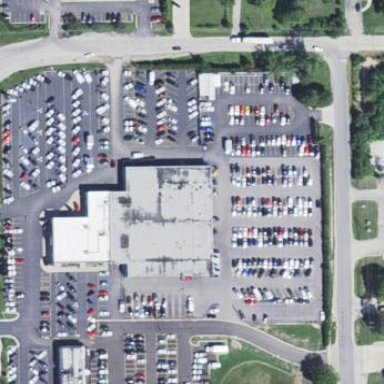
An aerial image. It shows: Commercial building housing car shop.